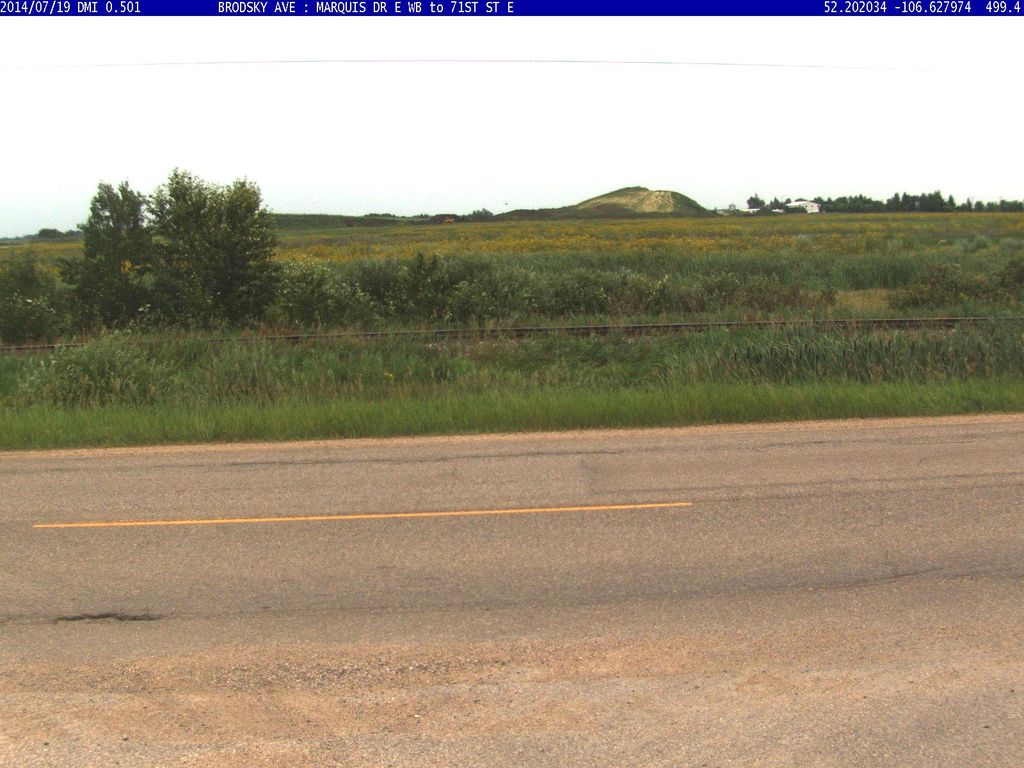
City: saskatoon